Field crop: maize
Growth stage: 2
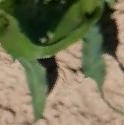
Species: maize